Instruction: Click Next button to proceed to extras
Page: checkout_seats
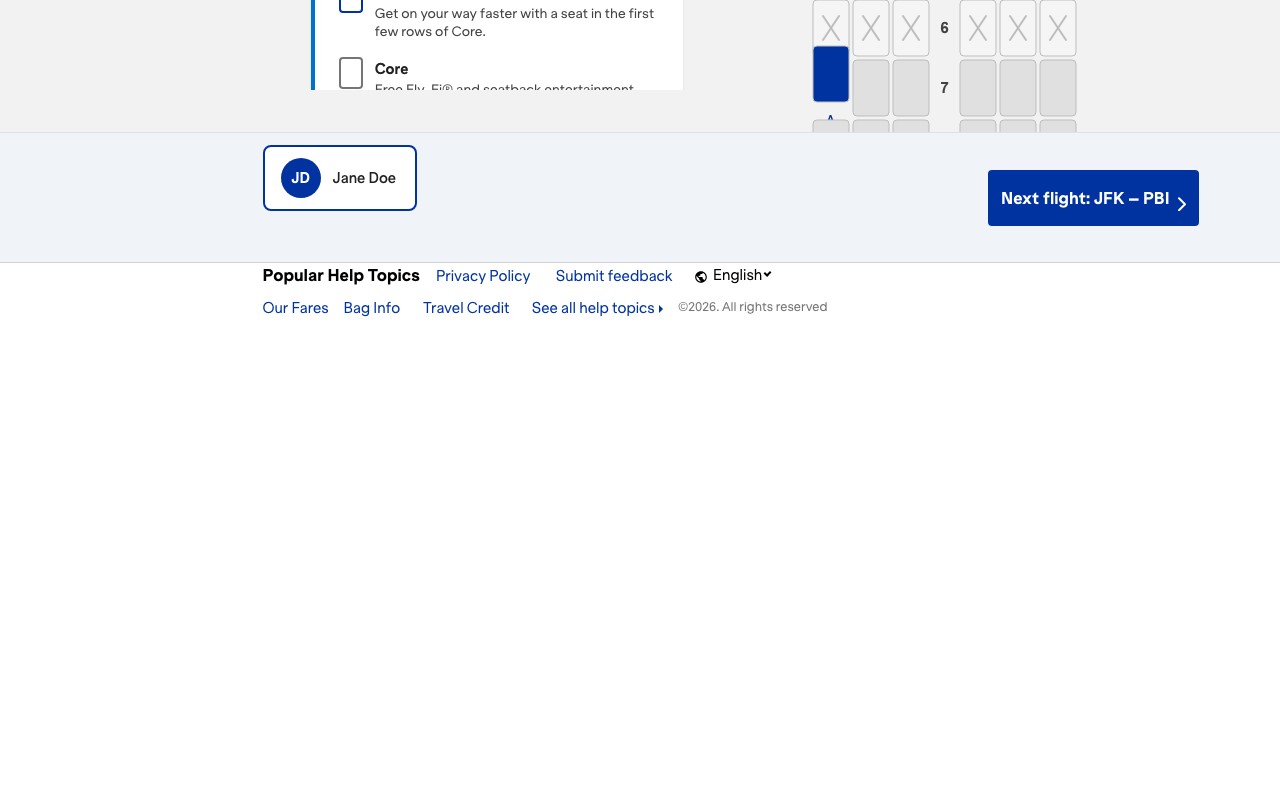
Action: click